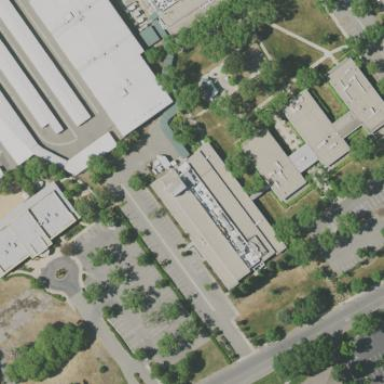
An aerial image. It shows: Research building.